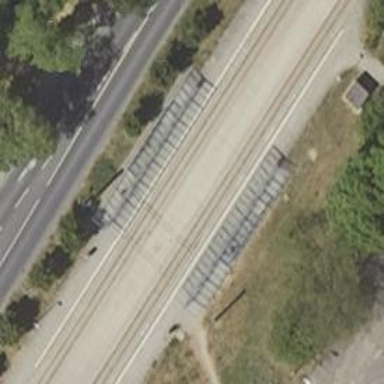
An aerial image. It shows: Tram stop position for public transport.